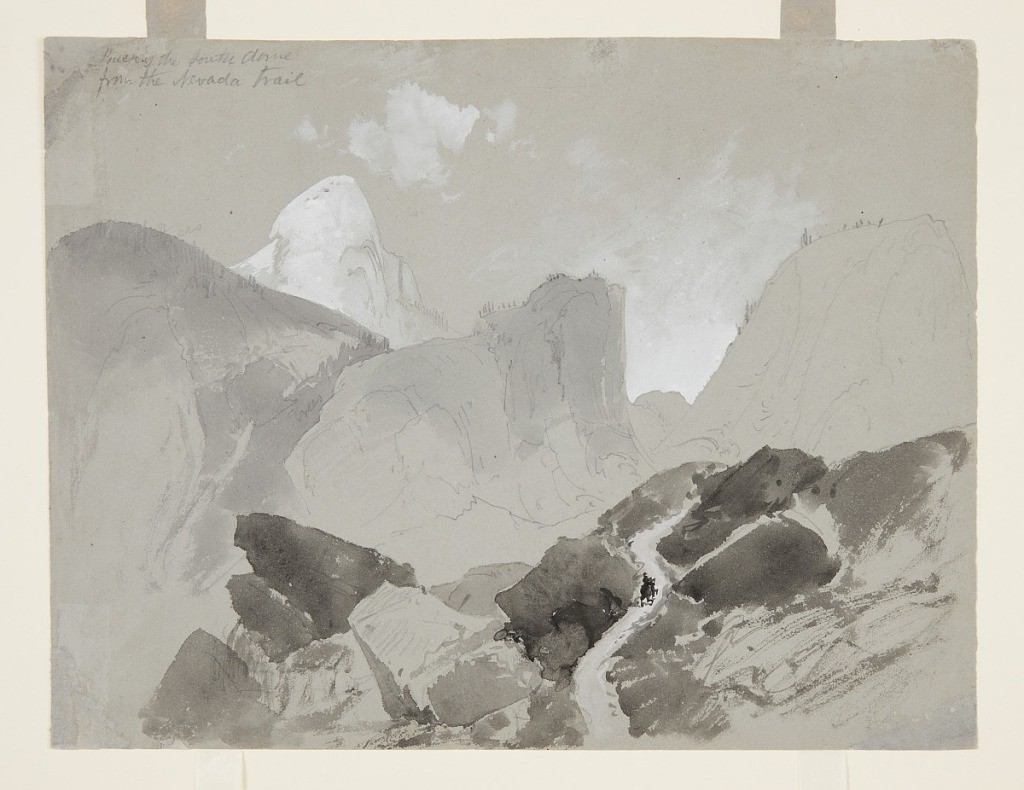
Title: Back of the South Dome from the Nevada Trail, Yosemite
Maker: Thomas Moran, American, b. Britain, 1837–1926
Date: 1891
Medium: Brush and gray, black, and white wash, graphite on gray paper; verso: brush and wash, graphite
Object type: Drawing
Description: Horizontal view of three peaks in the middle ground with snow-covered Dome in the left background. A horseman is seen upon a trail through a rugged promontory foreground. Verso: view of a snow-covered mountain peak in the left background; a rocky summit is in the right foreground.